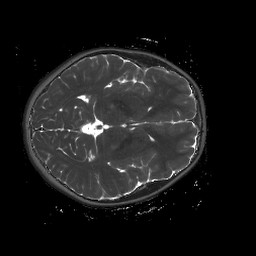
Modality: T2map
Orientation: axial
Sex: female
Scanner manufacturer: siemens
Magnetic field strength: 3 T
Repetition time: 4 s